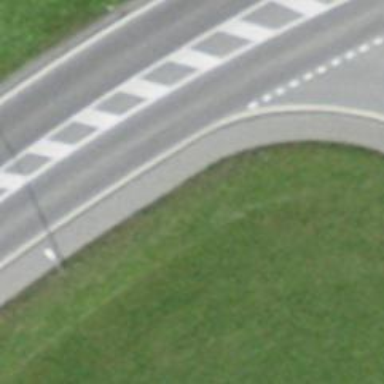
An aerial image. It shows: Sidewalk along the footway.